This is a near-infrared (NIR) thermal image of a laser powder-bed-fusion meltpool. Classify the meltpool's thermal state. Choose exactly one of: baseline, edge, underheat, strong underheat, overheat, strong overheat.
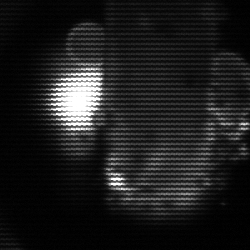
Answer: strong underheat